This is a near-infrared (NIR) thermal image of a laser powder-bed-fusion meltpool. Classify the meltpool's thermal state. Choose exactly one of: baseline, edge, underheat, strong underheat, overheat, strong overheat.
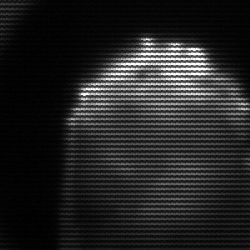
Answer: edge